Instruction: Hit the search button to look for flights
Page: home
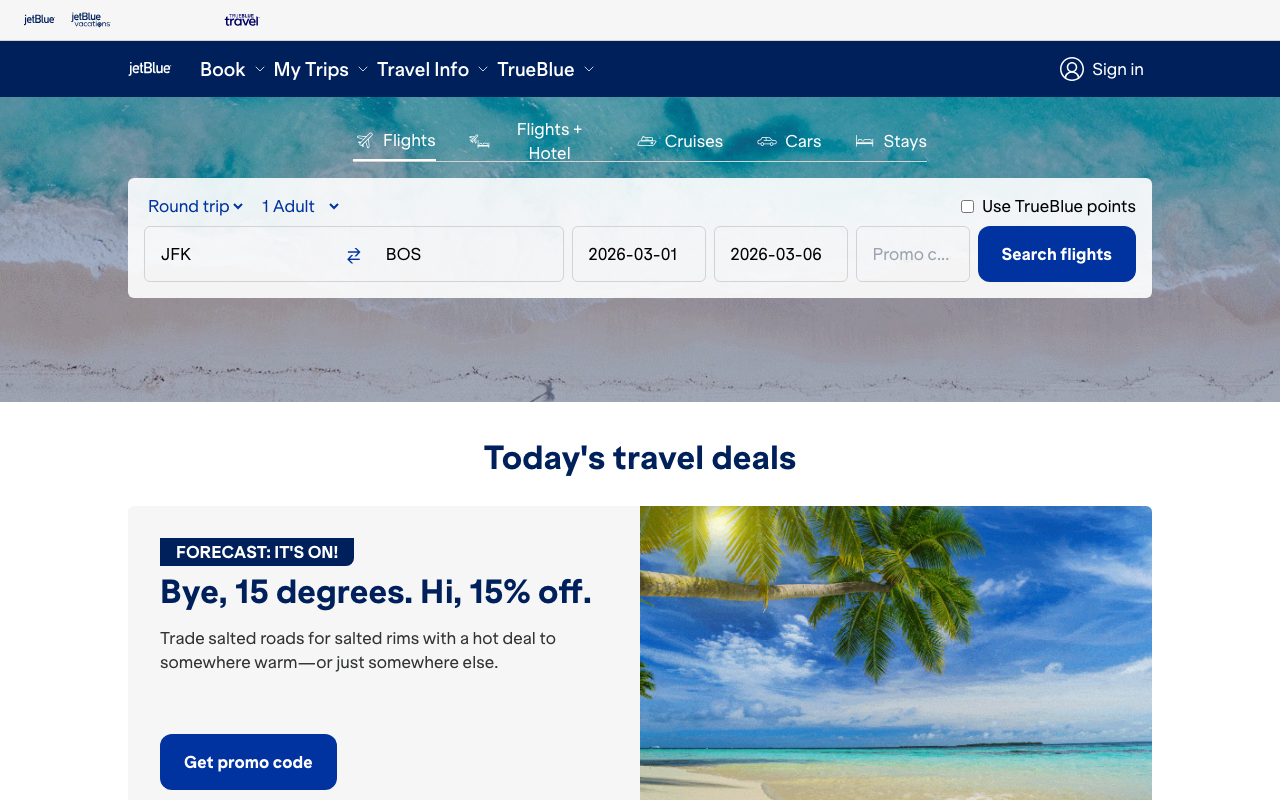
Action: click